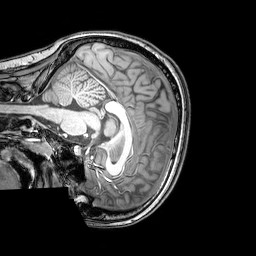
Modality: T1w
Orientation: sagittal
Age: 23
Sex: female
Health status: healthy
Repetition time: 0.081 s
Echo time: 0.037 s